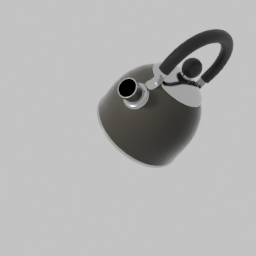
Label: tools